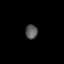
Tissue: lung
Cell type: Fibroblasts
Senescence score: 0.6053
Nuclear area (px): 171
Mean DAPI intensity: 89.766